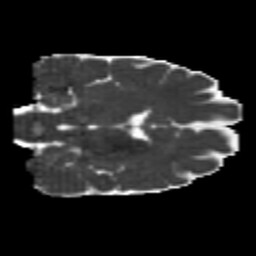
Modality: MD
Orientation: coronal
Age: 24
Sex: male
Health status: healthy
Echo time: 0.074 s